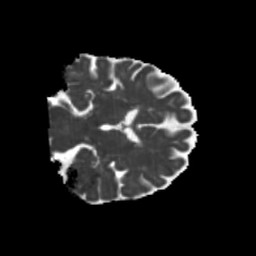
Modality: MD
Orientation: coronal
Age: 78
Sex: female
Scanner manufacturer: siemens
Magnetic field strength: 3 T
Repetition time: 5.25 s
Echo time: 0.08 s